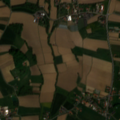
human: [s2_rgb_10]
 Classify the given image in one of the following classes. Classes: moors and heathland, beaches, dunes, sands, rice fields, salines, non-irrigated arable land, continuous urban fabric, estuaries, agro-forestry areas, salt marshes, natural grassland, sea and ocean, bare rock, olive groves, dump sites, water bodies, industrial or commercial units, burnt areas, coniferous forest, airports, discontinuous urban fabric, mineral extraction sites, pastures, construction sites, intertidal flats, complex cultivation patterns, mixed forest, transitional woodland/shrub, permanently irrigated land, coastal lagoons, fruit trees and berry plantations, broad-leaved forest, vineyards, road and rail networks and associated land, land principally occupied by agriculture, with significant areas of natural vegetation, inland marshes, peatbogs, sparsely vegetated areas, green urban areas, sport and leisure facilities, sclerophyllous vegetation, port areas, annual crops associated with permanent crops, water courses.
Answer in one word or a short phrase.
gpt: non-irrigated arable land, complex cultivation patterns, land principally occupied by agriculture, with significant areas of natural vegetation